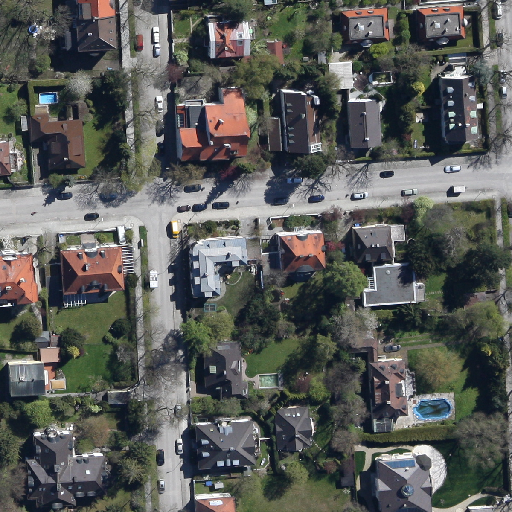
Referring expression: car